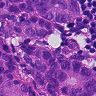
Metastatic tissue present: yes